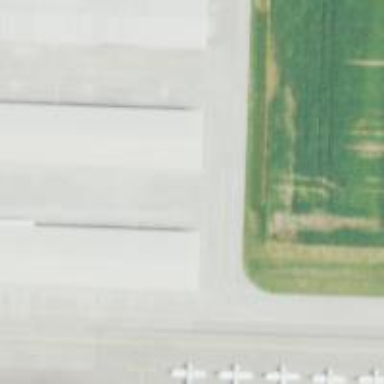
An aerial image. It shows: Asphalt taxiway at the airport.